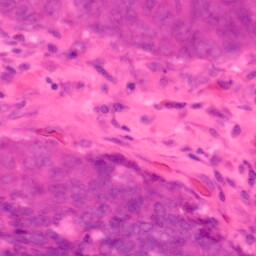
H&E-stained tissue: Colon